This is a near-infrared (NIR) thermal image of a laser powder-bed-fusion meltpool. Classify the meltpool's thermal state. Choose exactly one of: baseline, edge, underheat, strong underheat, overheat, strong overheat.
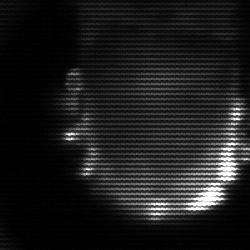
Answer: baseline